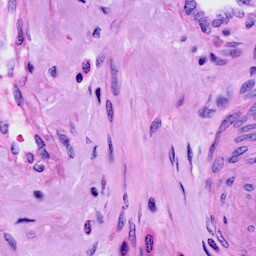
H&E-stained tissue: Cervix